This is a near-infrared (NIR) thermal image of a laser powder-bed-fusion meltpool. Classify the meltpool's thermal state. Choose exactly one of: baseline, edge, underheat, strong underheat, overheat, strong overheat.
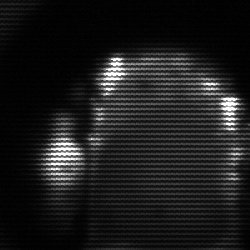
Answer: baseline